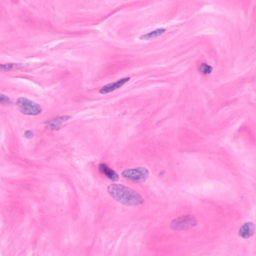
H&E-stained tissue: Breast